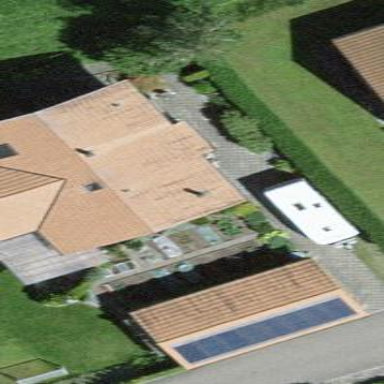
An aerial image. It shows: Residential building.